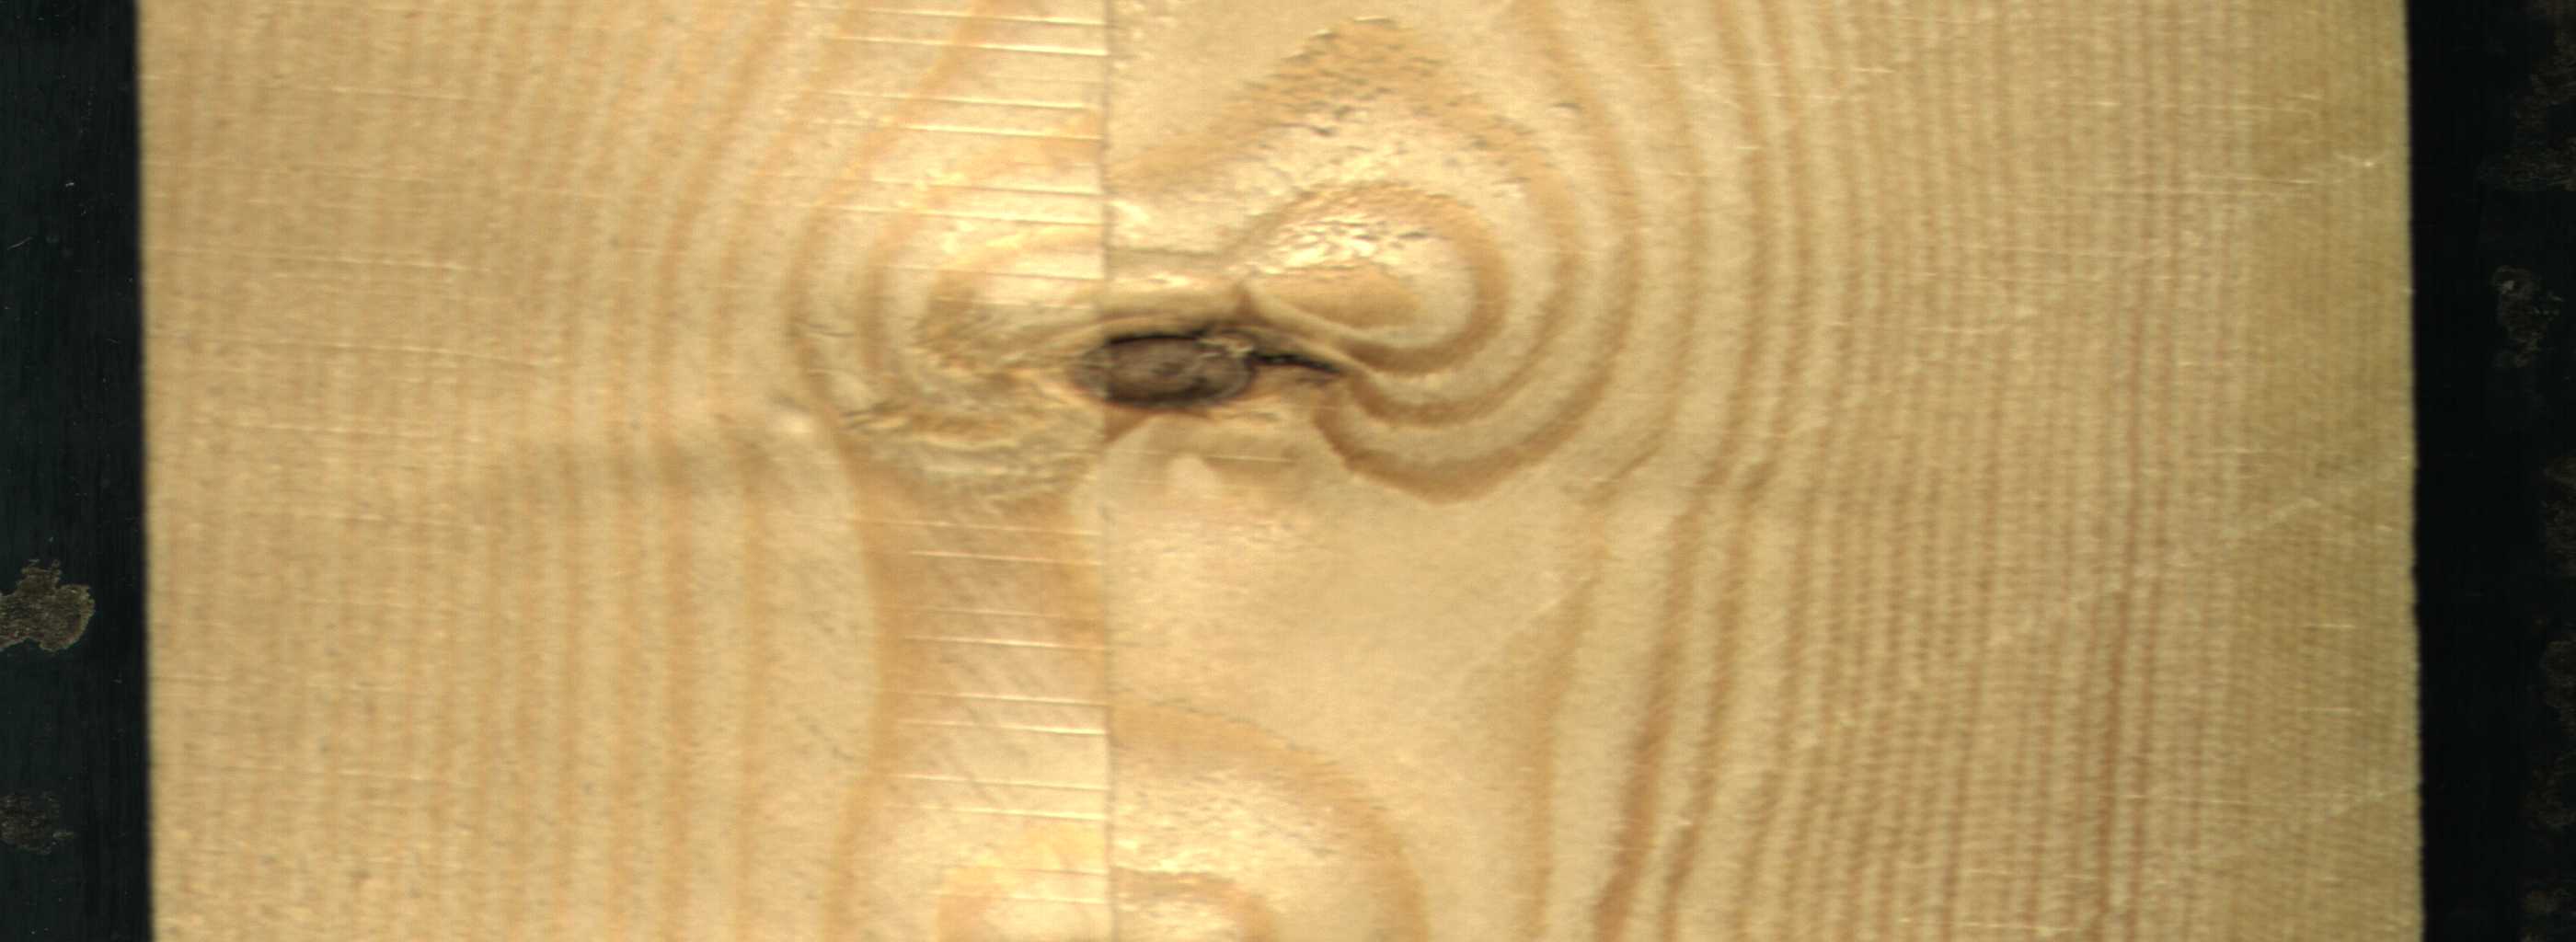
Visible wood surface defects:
Dead_Knot